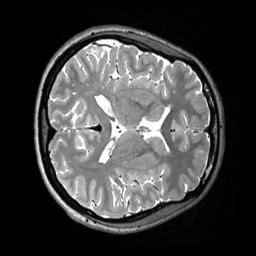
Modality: T2w
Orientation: axial
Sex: female
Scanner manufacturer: siemens
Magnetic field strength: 3 T
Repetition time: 3 s
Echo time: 0.409 s